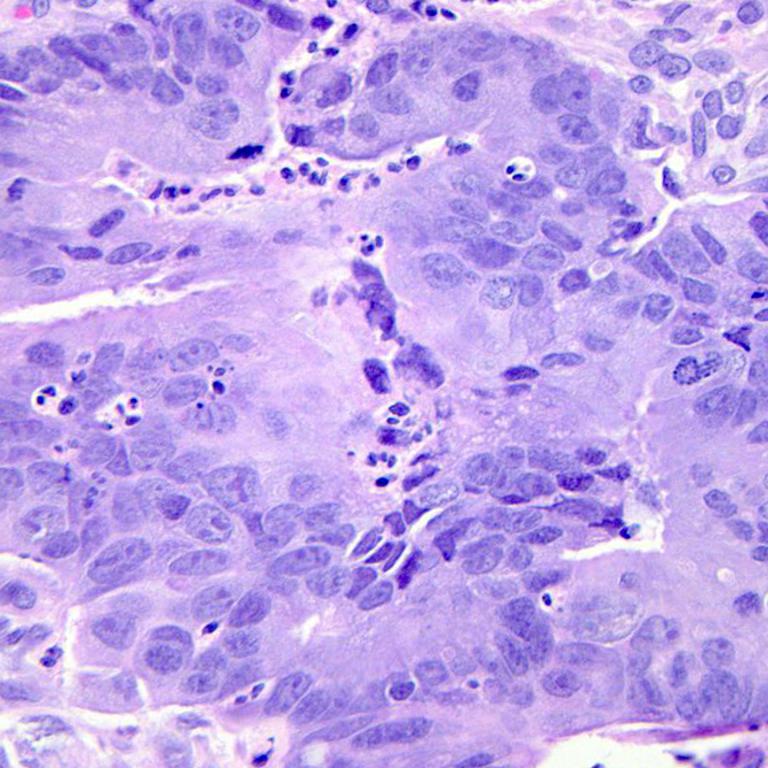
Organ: colon
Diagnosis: adenocarcinomas